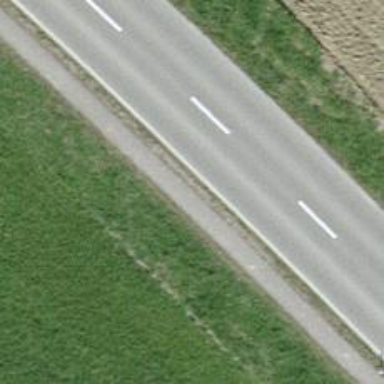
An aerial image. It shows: Footway.